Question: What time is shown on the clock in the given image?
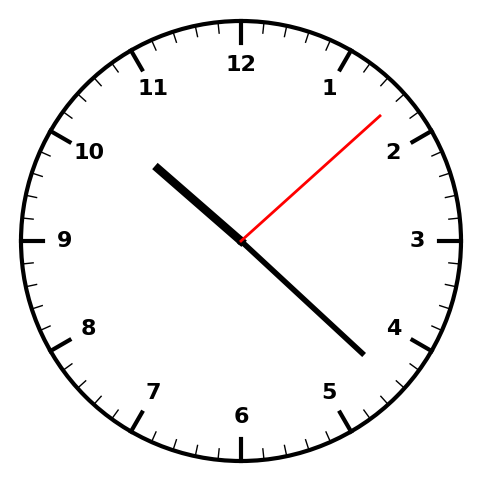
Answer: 10:22:08